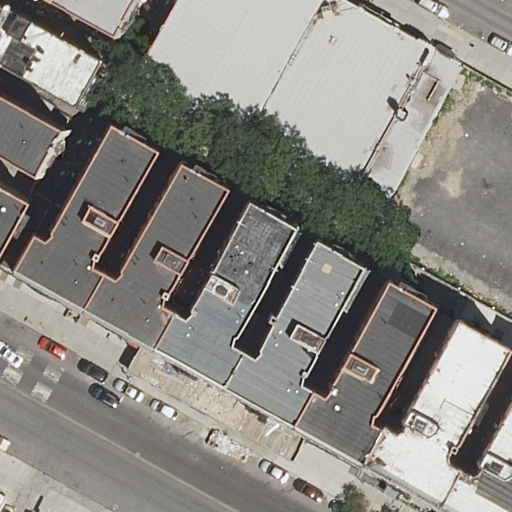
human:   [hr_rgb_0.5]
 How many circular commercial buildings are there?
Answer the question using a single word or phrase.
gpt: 0

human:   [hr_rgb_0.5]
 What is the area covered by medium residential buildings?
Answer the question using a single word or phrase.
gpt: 3020m2

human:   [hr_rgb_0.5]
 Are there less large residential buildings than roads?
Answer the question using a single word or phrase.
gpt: yes

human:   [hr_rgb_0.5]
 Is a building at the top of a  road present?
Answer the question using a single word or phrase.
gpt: yes

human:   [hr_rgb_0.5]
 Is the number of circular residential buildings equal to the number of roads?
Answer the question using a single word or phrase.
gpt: no

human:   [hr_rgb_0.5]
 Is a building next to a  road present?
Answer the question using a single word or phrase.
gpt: yes

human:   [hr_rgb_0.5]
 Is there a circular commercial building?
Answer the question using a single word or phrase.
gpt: no

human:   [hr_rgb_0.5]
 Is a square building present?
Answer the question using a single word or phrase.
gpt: no

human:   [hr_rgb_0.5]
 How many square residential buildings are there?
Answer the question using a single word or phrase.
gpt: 0

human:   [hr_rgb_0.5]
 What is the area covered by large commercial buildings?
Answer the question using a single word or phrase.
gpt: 0m2

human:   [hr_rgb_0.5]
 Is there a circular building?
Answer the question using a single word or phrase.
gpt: no

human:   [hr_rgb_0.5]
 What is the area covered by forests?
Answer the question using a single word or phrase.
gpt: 0m2

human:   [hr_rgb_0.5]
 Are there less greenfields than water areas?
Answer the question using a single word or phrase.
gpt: no

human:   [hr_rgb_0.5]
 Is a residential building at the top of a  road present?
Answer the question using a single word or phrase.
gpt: yes

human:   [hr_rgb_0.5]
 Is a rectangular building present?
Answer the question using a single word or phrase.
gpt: yes

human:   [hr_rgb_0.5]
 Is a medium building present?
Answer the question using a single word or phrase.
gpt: yes

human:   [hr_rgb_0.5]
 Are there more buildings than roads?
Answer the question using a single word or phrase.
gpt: yes

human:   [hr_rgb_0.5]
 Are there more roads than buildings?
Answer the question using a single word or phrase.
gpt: no

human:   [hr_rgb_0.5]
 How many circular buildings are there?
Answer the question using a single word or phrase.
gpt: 0

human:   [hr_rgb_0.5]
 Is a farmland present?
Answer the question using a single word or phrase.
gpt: no

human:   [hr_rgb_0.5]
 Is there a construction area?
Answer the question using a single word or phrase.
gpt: no

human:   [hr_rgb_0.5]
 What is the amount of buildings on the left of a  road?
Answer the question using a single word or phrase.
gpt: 11

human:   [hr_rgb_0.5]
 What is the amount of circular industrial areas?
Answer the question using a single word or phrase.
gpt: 0

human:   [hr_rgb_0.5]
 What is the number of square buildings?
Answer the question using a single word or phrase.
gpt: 0

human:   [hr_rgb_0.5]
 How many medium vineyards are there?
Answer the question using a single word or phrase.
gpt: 0

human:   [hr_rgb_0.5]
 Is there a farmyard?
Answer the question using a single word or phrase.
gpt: no

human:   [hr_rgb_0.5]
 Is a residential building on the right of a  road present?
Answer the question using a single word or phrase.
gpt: yes

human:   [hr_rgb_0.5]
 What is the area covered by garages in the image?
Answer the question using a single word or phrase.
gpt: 0m2

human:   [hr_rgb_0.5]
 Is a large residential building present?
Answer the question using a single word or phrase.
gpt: yes

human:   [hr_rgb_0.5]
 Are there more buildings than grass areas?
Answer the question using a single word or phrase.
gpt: yes

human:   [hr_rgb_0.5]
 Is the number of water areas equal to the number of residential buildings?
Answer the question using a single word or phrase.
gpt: no

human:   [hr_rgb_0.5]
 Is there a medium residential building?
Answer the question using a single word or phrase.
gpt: yes

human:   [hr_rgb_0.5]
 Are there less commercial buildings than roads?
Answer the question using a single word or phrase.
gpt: yes

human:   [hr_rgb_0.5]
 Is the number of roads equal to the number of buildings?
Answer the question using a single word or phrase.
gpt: no

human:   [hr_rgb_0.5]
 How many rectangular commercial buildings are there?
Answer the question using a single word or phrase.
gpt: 0

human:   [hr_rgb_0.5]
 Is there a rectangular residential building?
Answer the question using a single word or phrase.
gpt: yes